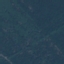
Land use / land cover: Forest